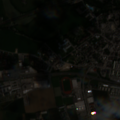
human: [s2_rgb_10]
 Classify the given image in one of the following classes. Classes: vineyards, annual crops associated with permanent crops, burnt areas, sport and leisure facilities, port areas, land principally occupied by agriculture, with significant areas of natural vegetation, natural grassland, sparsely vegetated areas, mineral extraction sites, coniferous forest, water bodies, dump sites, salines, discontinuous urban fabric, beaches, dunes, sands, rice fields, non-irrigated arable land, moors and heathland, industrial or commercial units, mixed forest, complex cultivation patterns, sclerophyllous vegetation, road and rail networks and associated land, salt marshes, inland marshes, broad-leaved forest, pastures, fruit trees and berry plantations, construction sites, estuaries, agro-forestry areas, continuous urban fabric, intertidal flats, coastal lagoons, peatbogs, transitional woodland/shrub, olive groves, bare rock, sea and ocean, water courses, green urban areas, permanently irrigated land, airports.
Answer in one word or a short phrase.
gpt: continuous urban fabric, discontinuous urban fabric, industrial or commercial units, non-irrigated arable land, land principally occupied by agriculture, with significant areas of natural vegetation